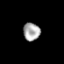
Tissue: prostate
Cell type: Fibroblasts
Senescence score: 0.8045
Nuclear area (px): 297
Mean DAPI intensity: 167.879